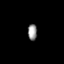
Tissue: lung
Cell type: Endothelial cells
Senescence score: 0.5476
Nuclear area (px): 144
Mean DAPI intensity: 151.4375